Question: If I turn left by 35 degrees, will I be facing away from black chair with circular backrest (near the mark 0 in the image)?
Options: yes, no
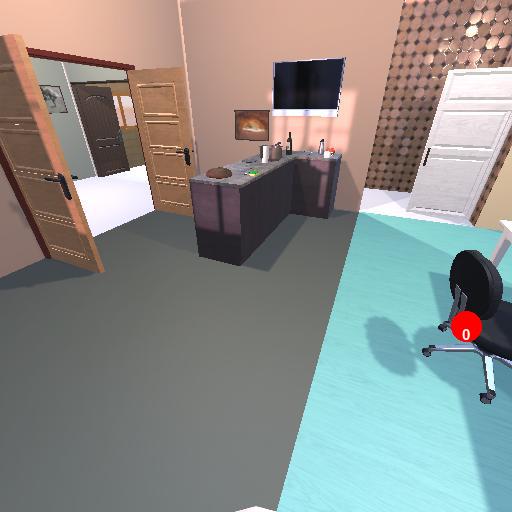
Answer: yes